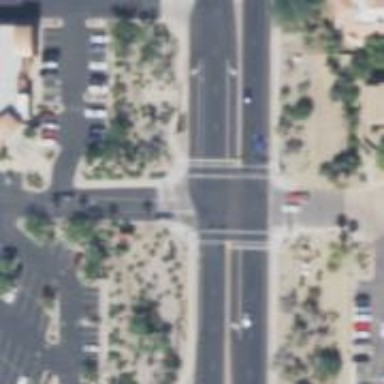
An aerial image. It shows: Solid stop line on the road.